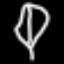
Label: leaf